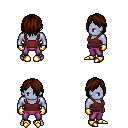
a pixel art fantasy rpg character, male body template, dark elf, purple skin, maroon pirate shirt, magenta pants, brown bangs hairstyle, gold gloves, gold boots, four views (front, back, left, right), 2x2 character sprite sheet, small pixel art, hard edges, no anti-aliasing